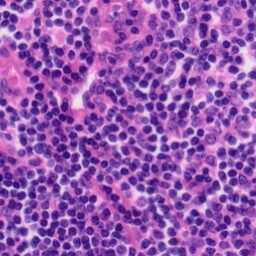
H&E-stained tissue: Tonsil